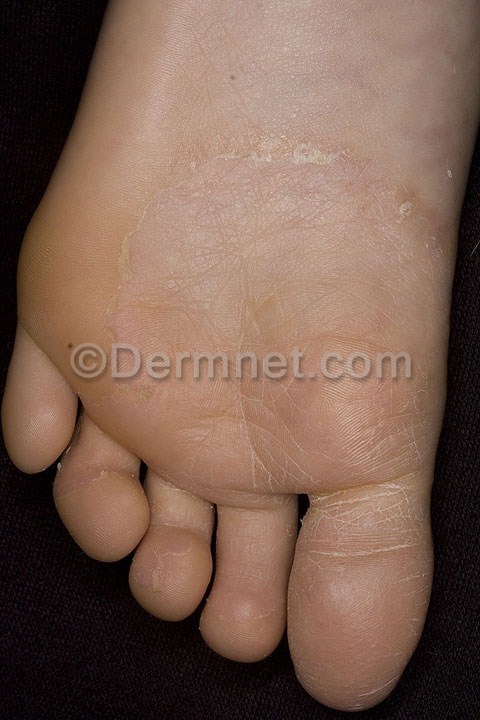
Disease: Atopic Dermatitis Photos